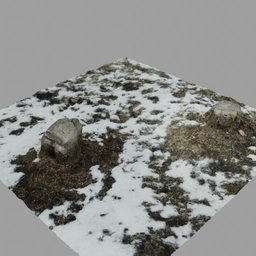
Label: nature